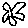
Label: flower